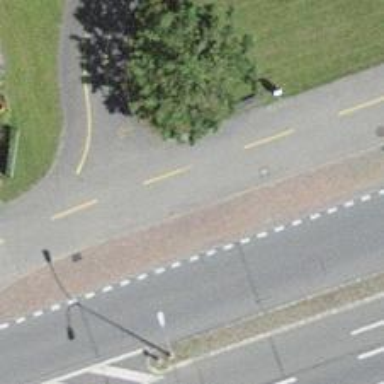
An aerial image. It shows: Bus stop with platform for public transport.